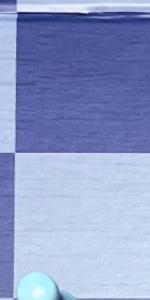
Label: Empty